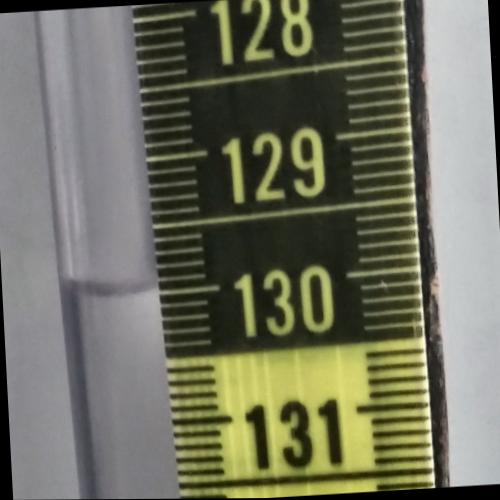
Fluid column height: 130.0 cm